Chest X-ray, PA view. Patient: 40 years old, sex M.
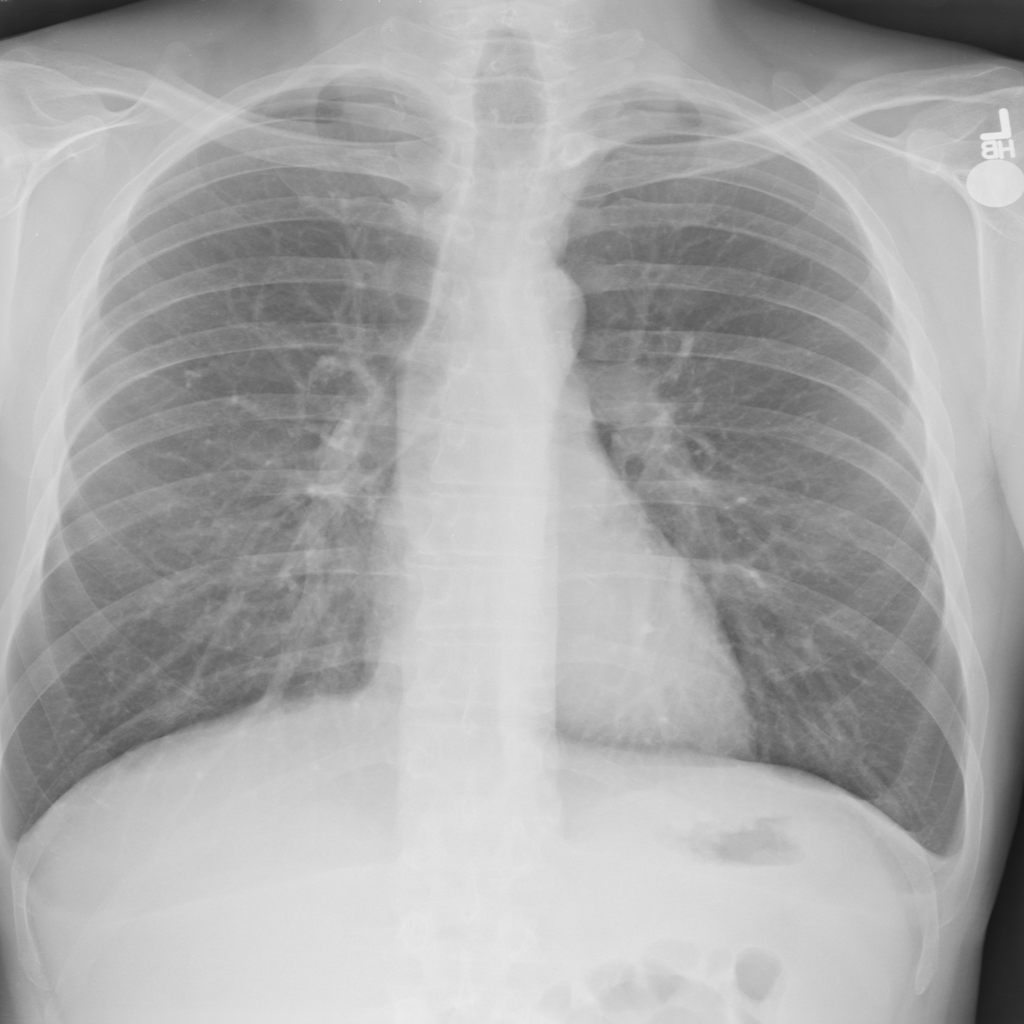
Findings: No Finding